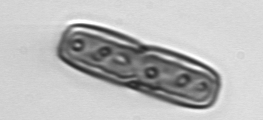
Label: Ephemera